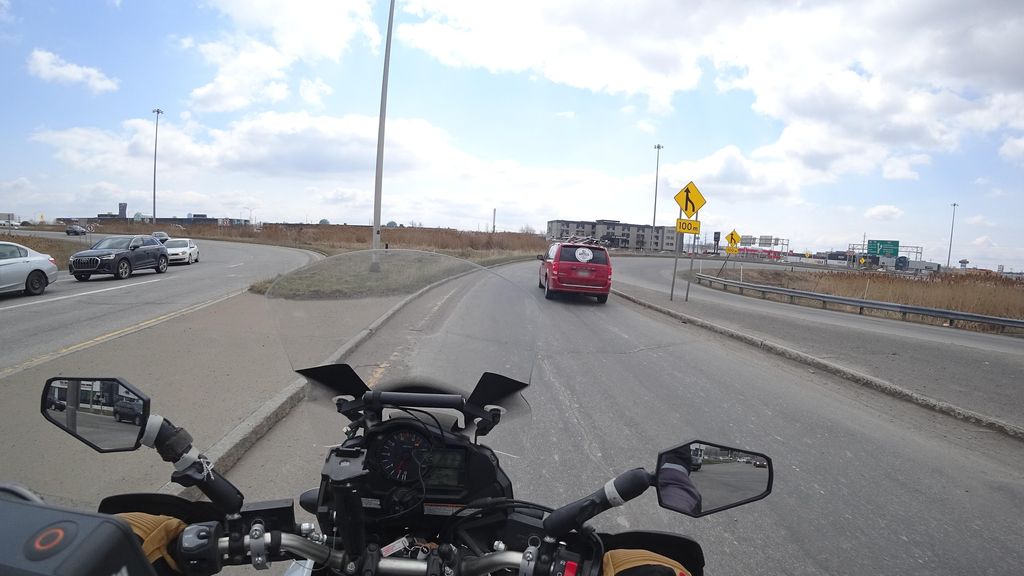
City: quebec_city